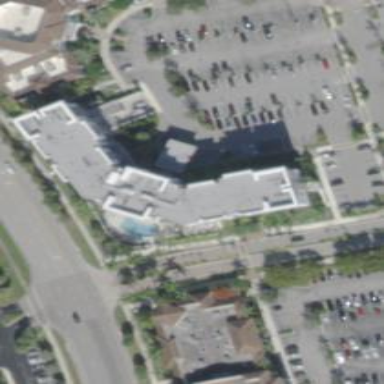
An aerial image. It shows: Hotel building.